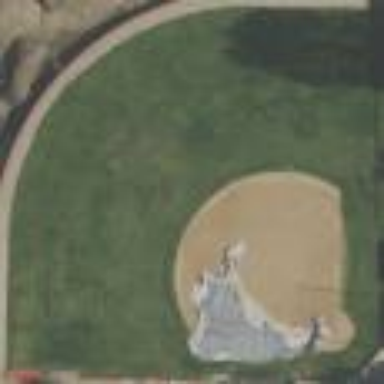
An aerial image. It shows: Softball pitch with grass surface for leisure land.